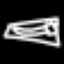
Label: bed